Field crop: maize
Growth stage: 2
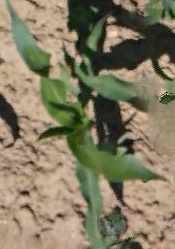
Species: maize